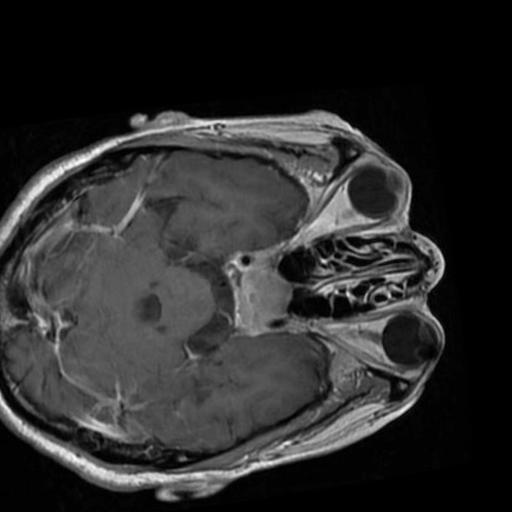
Label: brain_tumor